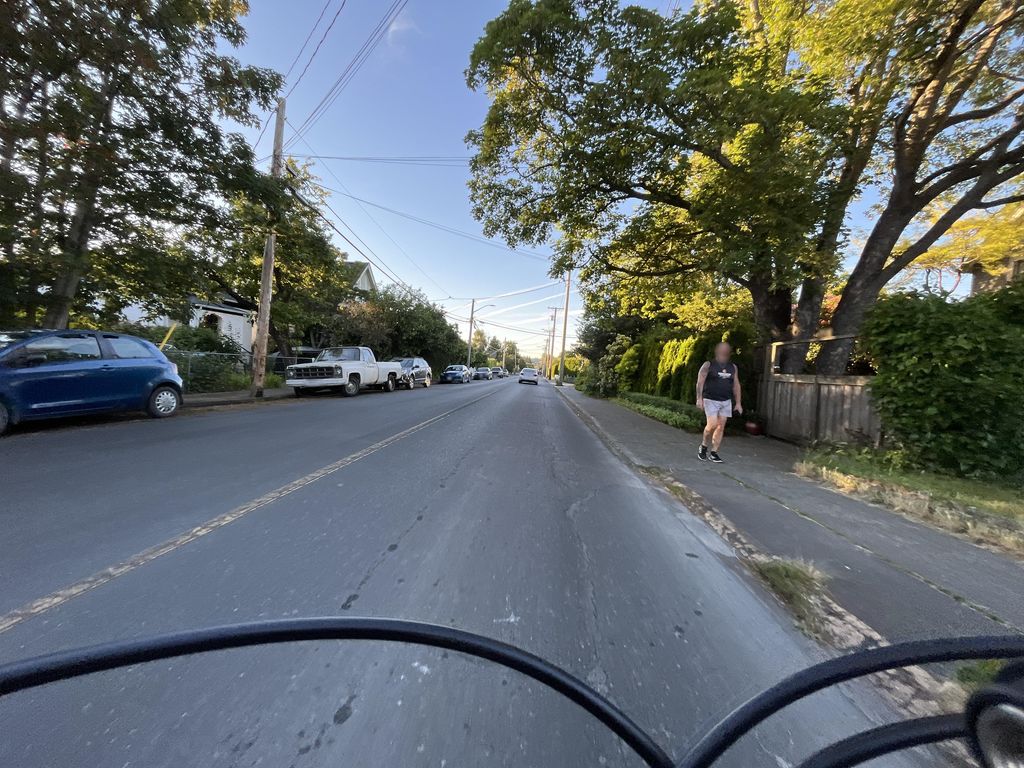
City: victoria